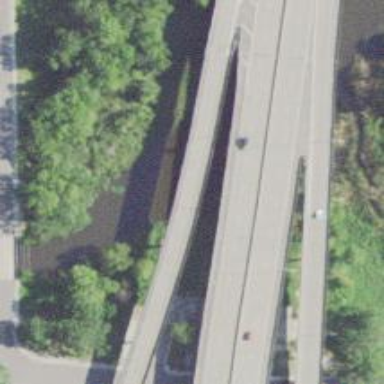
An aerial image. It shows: Motorway link bridge.